Question: '''
Font font = Font("Arial", Font.BOLD, 35);
JLabel label = new JLabel("57");
JPanel panel = new JPanel();
panel.setLayout(new BoxLayout(panel, BoxLayout.LINE_AXIS));
panel.add(label);
'''
This creates a JLabel with an extra space above and below it. I tried 'setVerticalAlignment(SwingConstants.TOP)' but it not working. Again, I don't want to align JLabel to top but the text inside JLabel should be aligned to top.
here is how my label looks like

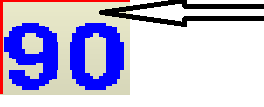
Answer: The text in your label is actually aligned to the top already. Even if you set all three of:
'''
label.setVerticalAlignment(JLabel.TOP);
label.setVerticalTextPosition(JLabel.TOP);
panel.setAlignmentY(TOP_ALIGNMENT);
'''
you still would find that gap.
The problem is related to font-metrics. The font leaves space for diacritics, and while English numbers and even letters do not contain diacritics on capital letters, Arial definitely contains a full-breadth of international characters including ones taller than a capital letter, for example, German umlauts (AOU) or characters containing Portuguese diacritics (AAA).
If you want a quick, easy solution that is a hack, that may not scale well across fonts and platforms, you can use a negative value on a border to compensate for the font metrics.
'''
label.setBorder(BorderFactory.createEmptyBorder( -3 /*top*/, 0, 0, 0 ));
'''
If you want to fix it "right" you should look into learning about the <URL> package, as it has many functions that could be useful to calculating the actual height and location of the text being displayed, such that you can move the whole string by the appropriate amount of pixels.